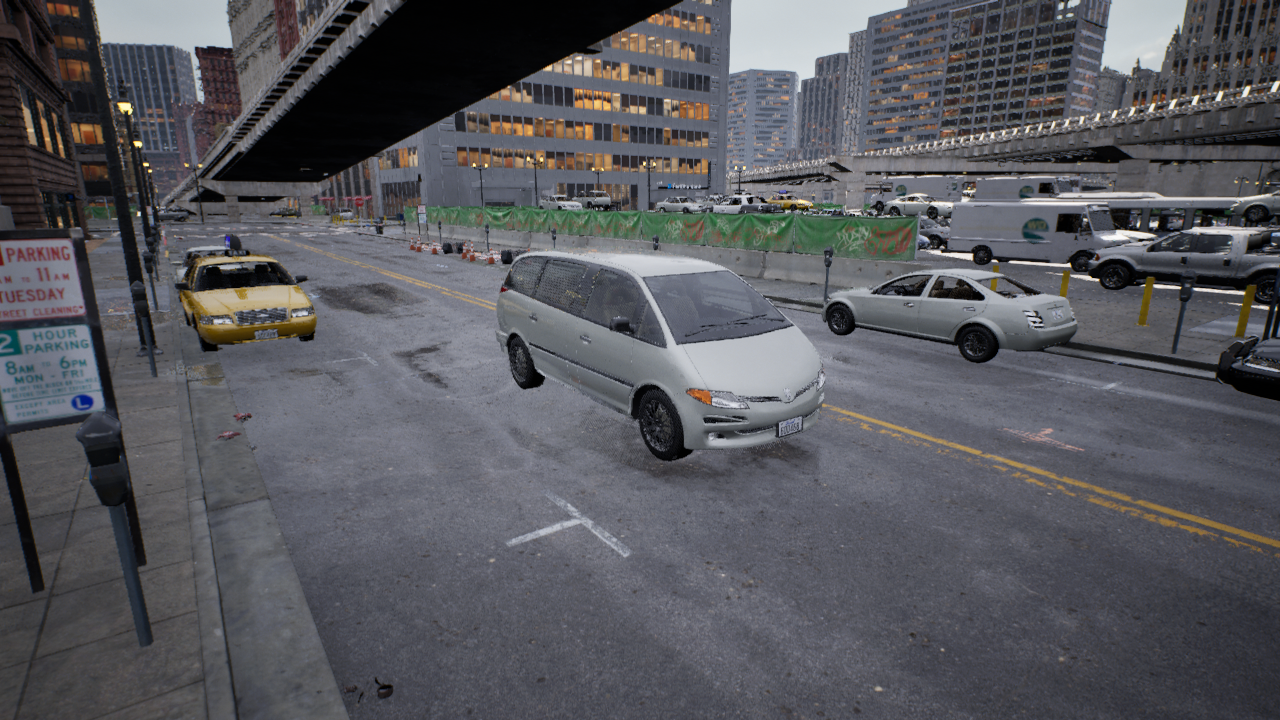
Venue: downtown
Lighting: clear day
Vehicle rig: minivan